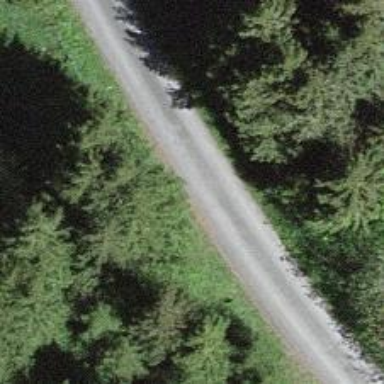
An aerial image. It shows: Well-maintained track road with grade 1 tracktype.